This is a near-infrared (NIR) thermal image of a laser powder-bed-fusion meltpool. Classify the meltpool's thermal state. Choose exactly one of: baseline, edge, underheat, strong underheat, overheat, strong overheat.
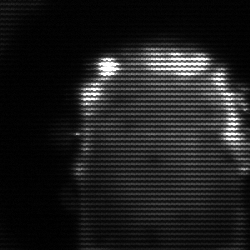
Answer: baseline